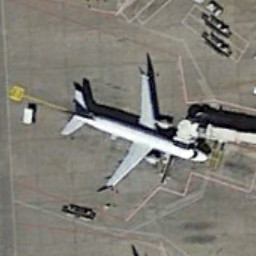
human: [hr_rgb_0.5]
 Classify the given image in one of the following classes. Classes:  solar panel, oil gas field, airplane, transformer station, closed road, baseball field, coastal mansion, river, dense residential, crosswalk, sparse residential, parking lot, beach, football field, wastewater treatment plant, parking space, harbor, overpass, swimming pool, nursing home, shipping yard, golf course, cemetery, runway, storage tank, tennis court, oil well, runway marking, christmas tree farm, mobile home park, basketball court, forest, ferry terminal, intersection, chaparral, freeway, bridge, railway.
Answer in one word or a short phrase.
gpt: airplane